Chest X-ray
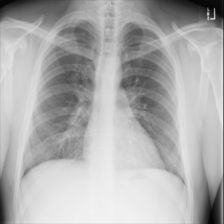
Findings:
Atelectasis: negative
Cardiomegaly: negative
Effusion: negative
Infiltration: negative
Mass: negative
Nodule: negative
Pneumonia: negative
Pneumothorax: negative
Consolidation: negative
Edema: negative
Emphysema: negative
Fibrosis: negative
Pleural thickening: negative
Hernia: negative